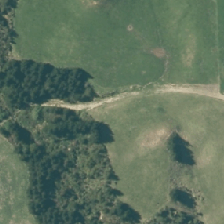
Land cover: broadleaved_indigenous_hardwood